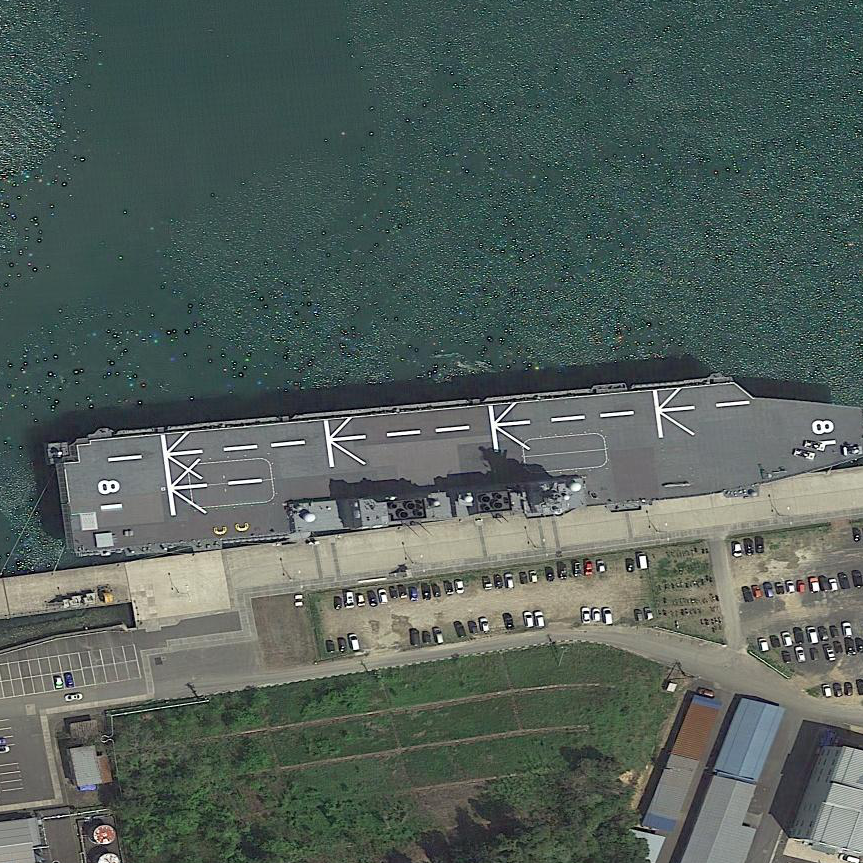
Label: assault